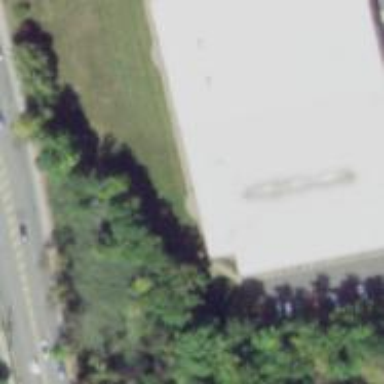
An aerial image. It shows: Industrial office.